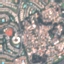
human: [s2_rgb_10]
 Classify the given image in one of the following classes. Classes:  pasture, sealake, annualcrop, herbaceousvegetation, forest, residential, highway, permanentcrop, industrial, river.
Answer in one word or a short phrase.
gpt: Residential